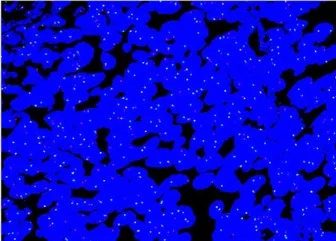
Histopathology examination and FISH of the patient. (H) Fluorescence in situ hybridization (FISH) break-apart probe confirmed SS18 gene rearrangement (split red and green signal).
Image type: pathology (fish)